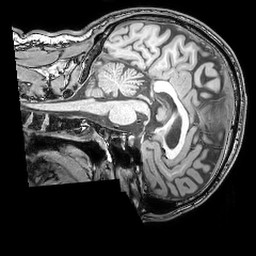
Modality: T1w
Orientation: sagittal
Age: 42
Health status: ill
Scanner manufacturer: philips
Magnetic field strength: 3 T
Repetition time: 0.007 s
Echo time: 0.0035 s